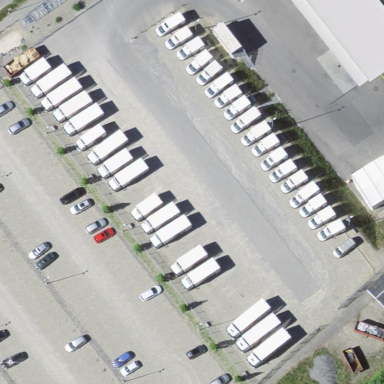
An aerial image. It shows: Parking area with surface.